Field crop: maize
Growth stage: 2
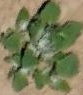
Species: chenopodium